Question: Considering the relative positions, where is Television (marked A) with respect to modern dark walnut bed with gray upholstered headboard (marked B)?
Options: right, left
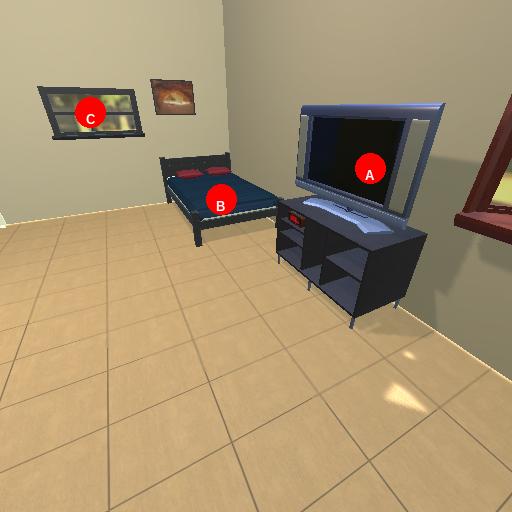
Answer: right